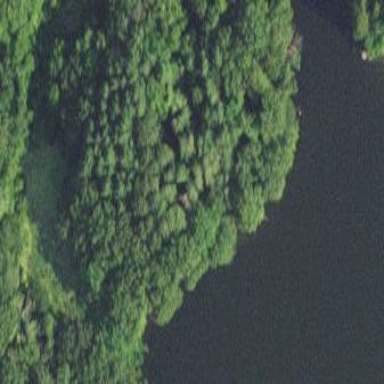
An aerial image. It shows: Mixed woodland area with various types of leaves.